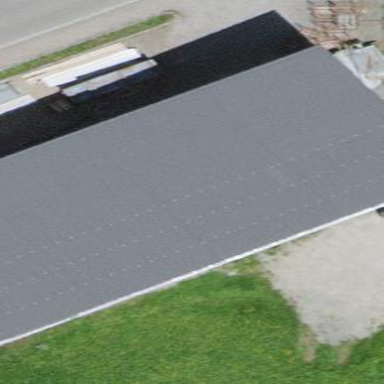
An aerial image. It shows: Carport structure.